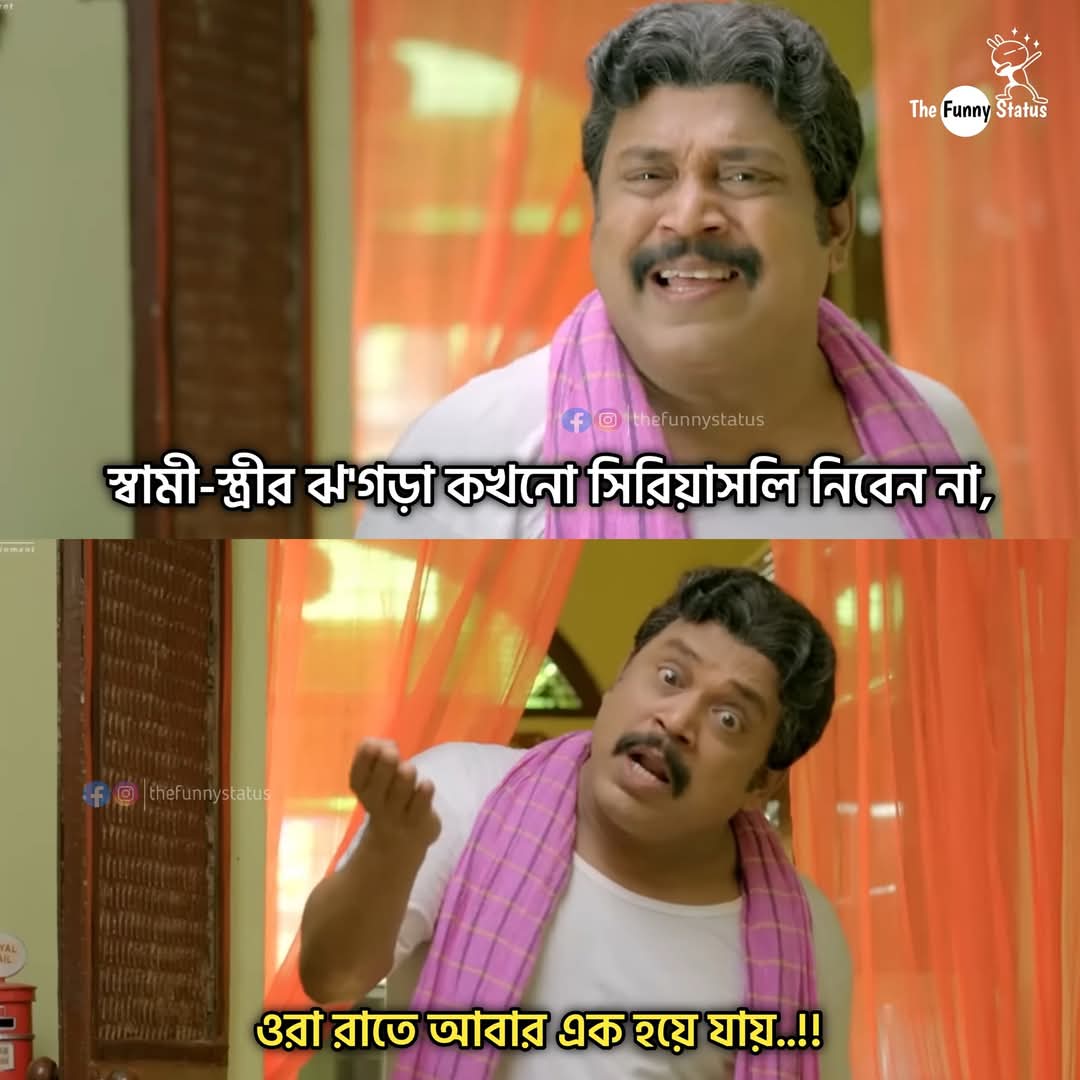
Text: স্বামী-স্ত্রীর ঝ'গড়া কখনো সিরিয়াসলি নিবেন না,

ওরা রাতে আবার এক হয়ে যায়..!!
Label: Non Hate